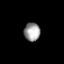
Tissue: prostate
Cell type: Fibroblasts
Senescence score: 0.7265
Nuclear area (px): 287
Mean DAPI intensity: 158.679